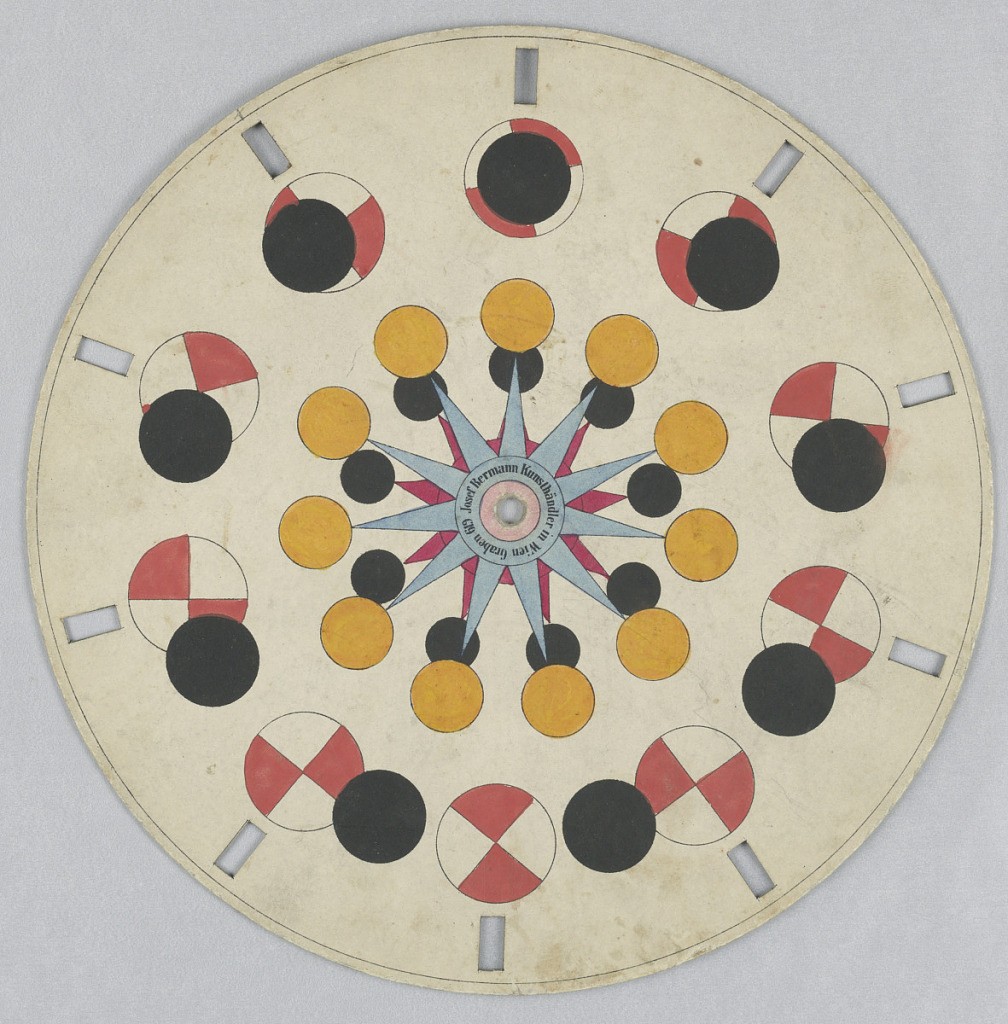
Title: Phenakistoscope Disc with Geometric Shapes
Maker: Josef Bermann, Austrian, 1810 - 1866
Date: ca. 1840
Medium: Hand-colored lithograph on paperboard
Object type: Optical toy
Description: Paper disc with a hole in the center, 10 rectangular perforations evenly spaced along perimeter for viewing. In the outermost ring, several still images show a small black circle passing forward over a red and white circle. In the innermost ring, a black and yellow circle rotate around the edges of a blue and red layered star.